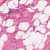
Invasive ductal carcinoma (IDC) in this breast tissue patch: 0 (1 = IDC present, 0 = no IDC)